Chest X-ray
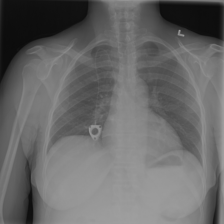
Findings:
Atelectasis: negative
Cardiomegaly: negative
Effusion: negative
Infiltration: negative
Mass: negative
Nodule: negative
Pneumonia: negative
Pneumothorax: negative
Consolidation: negative
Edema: negative
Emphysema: negative
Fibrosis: negative
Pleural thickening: negative
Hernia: negative